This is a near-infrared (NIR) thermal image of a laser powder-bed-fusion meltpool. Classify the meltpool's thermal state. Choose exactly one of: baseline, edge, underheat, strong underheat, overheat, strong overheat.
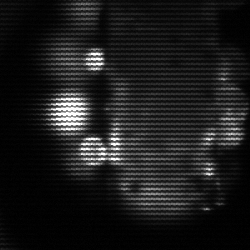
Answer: strong underheat